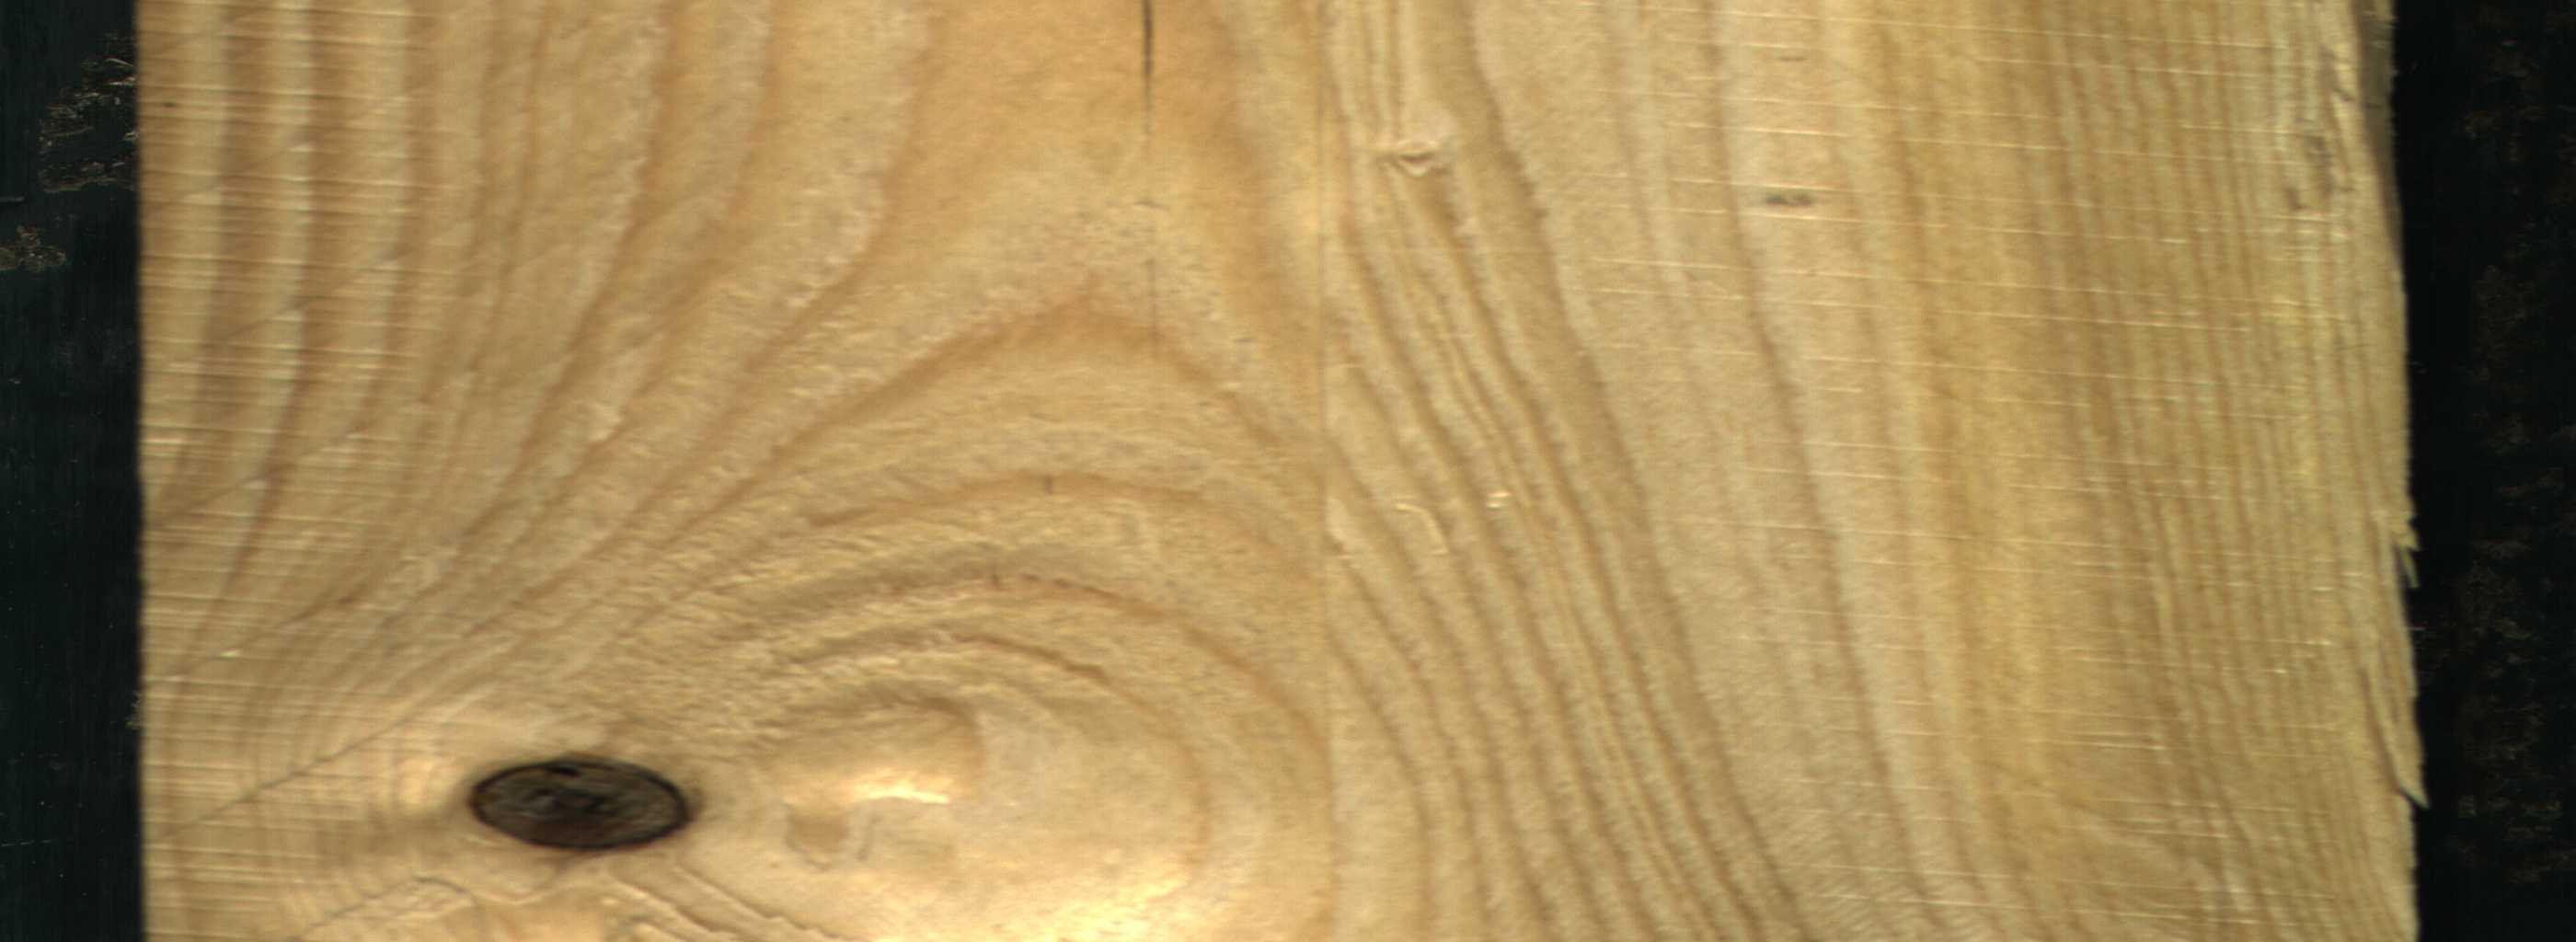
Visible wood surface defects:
Crack
Dead_Knot